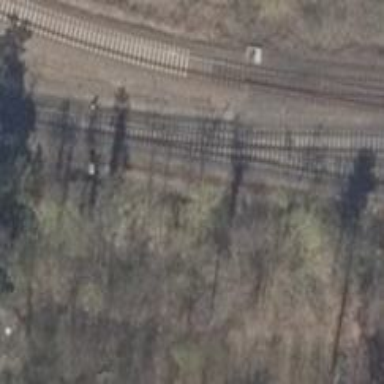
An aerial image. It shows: Railway signal.